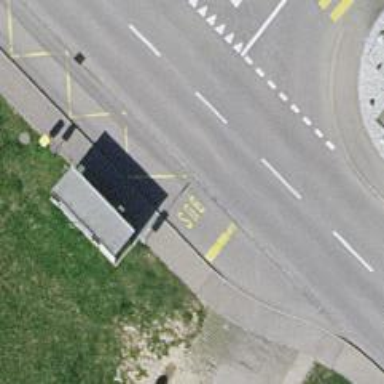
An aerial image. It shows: Bus stop with platform for public transport.